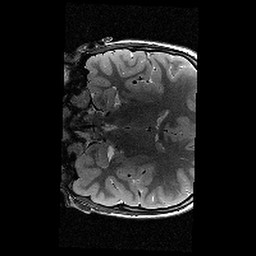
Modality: T2w
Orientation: coronal
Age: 9
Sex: female
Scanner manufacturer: siemens
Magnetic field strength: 3 T
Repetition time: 9.23 s
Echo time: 0.067 s